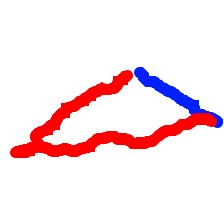
Shape: triangle